Question: I like new <URL> like that :

But, I want used it when I replaced fragment after selected an item in my Drawer :
'''
fragmentManager.beginTransaction().replace(R.id.container, fragment).commit();
'''
Is that possible? Used the same logic with 'EnterTransition' / 'ExitTransition' and 'Explode' transition animation.
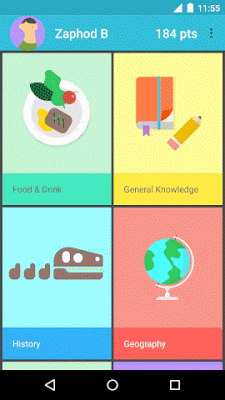
Answer: These transitions are for , not for , See <URL> these are specified for &
'''
<style name="BaseAppTheme" parent="android:Theme.Material">
<!-- enable window content transitions -->
<item name="android:windowContentTransitions">true</item>
<!-- specify enter and exit transitions -->
<item name="android:windowEnterTransition">@transition/explode</item>
<item name="android:windowExitTransition">@transition/explode</item>
<!-- specify shared element transitions -->
<item name="android:windowSharedElementEnterTransition">
@transition/change_image_transform</item>
<item name="android:windowSharedElementExitTransition">
@transition/change_image_transform</item>
</style>
'''
You can try to achieve same for fragments as well specifying transitions in your .